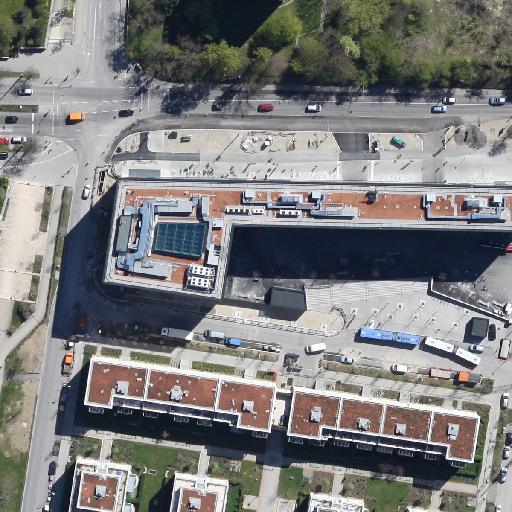
Referring expression: impervious surface